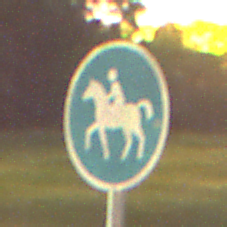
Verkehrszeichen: Reitweg
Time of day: Night
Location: Outdoor (Suburban)
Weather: Clear
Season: NotSpecified
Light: Artificial